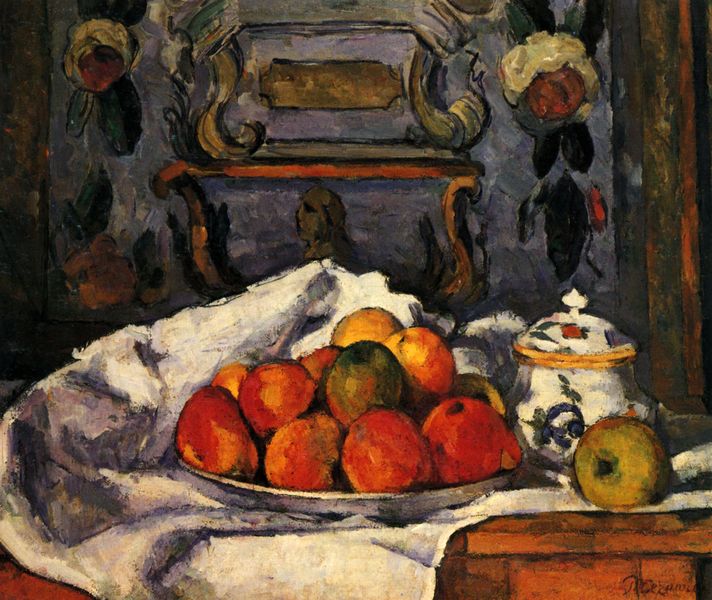
Titel: Stilleben, Schale mit Äpfeln
Künstler: Paul Cézanne
Standort: Palm Springs
Institution: Sammlung Annenberg
Schlagwörter: blau, blätter, gemälde, mann, schatten, weiß, cezanne, gelb, grün, impressionismus, ocker, blume, blumen, braun, bunt, fenster, grau, hell, hintergrund, holz, licht, orange, schwarz, tisch, tür, vordergrund, zimmer, blüte, blüten, obst, rot, tuch, beige, malerei, muster, ornament, regal, wand, falten, rahmen, schale, teller, bild, signatur, tischdecke, tischtuch, vorhang, öl, pastos, gold, stoff, decke, pflanzen, rosa, schön, ofen, frucht, früchte, kanne, keramik, ranken, stilleben, stillleben, vase, apfel, orangen, topf, äpfel, farbig, kommode, schrank, perspektive, moderne, flächen, mauer, lila, violett, wasserfarbe, signiert, bank, ölgemälde, essen, duktus, tapete, kaffee, floral, ornamente, draperie, handtuch, tasse, faltenwurf, laken, edel, bemalt, birne, kante, tischkante, griff, birnen, schild, deckel, gefäß, unterschrift, dose, porzellan, expressionistisch, paul, brett, kaffeekanne, pinselstrich, wandschmuck, sims, gedeck, küche, obstschale, leintuch, paul cezanne, pfirsich, stapel, teekanne, balu, terrine, aprikose, pfirsiche, emblem, kanten, bauchig, proportionen, gehäuft, zuckerdose, maiolika, gtrün, aprokosen, bauernschrank, farben licht, hoöz, modulierung, äpel, obst obstschale, leituch